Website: home-depot
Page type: delivery-shipping
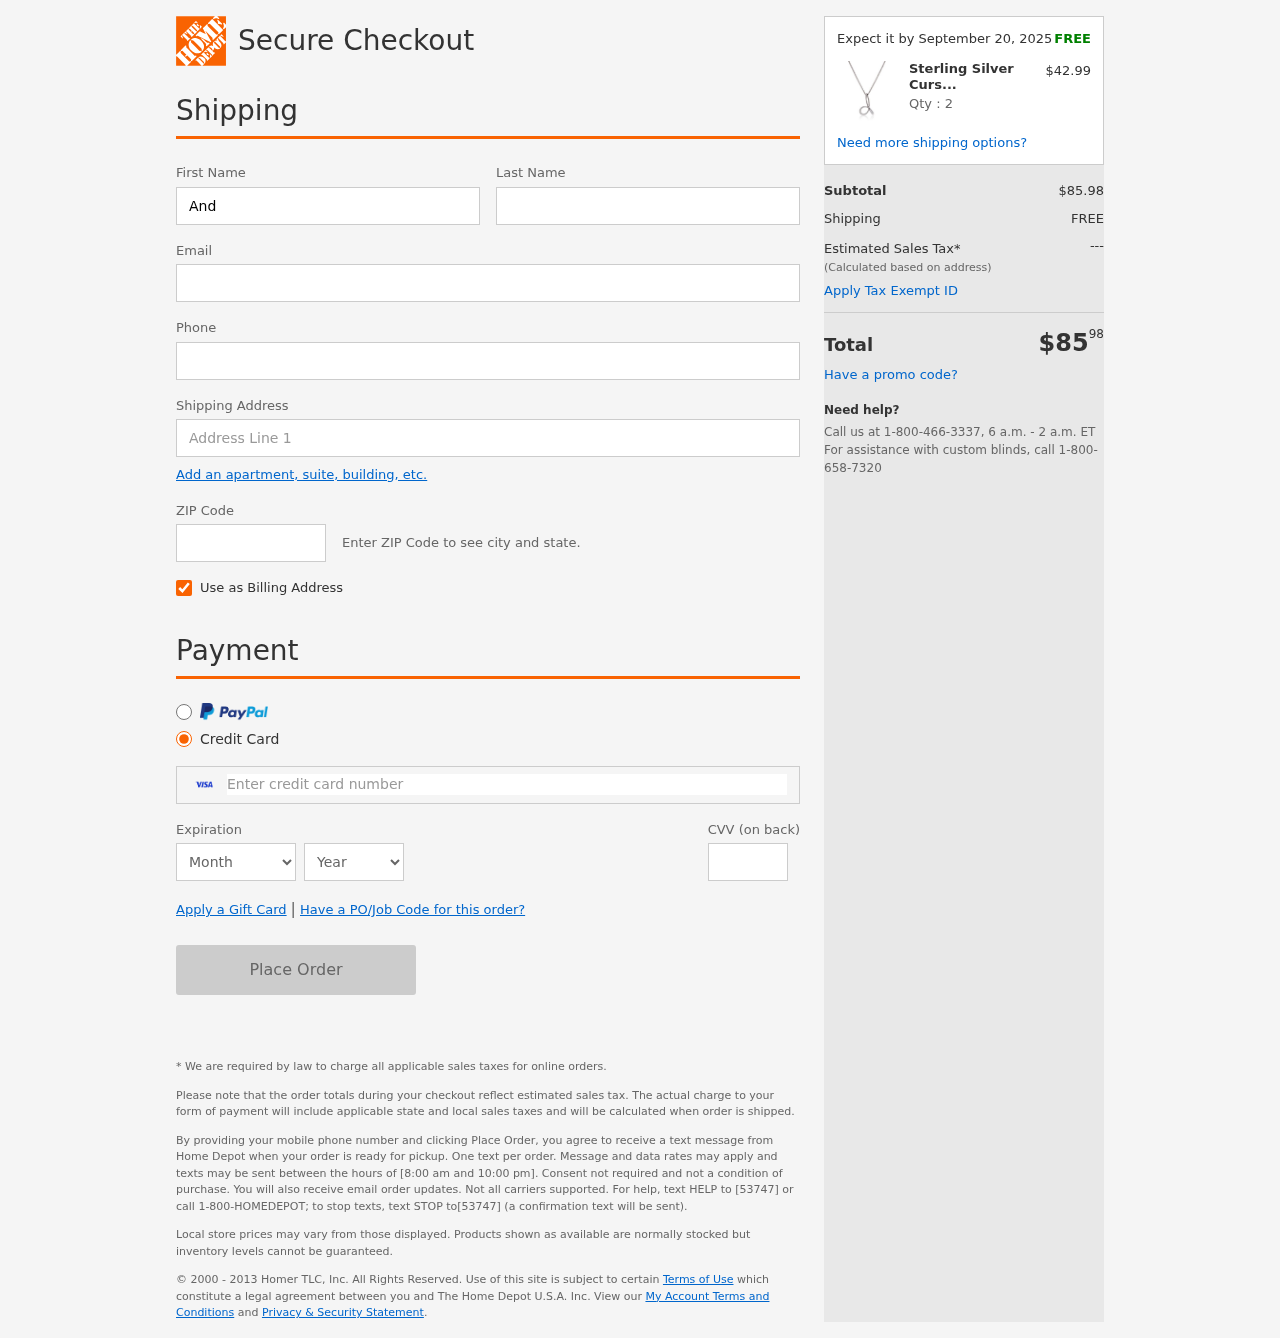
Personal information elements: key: PII_CARD_CVV
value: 039
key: PII_CARD_EXPIRY_MONTH
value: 09
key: PII_CARD_EXPIRY_YEAR
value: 26
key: PII_CARD_NUMBER
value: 4796 4973 1636 1482
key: PII_EMAIL
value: areese@gmail.com
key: PII_FIRSTNAME
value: Andrea
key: PII_LASTNAME
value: Reese
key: PII_PHONE
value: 8036939069
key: PII_POSTCODE
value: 65409
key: PII_STREET
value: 4872 Antonio Wells Apt. 778
Product elements: key: PRODUCT1_NAME
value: Sterling Silver Cursive Script Initial "D" Pendant Necklace, 18"
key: PRODUCT1_PRICE
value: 42.99
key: PRODUCT1_QUANTITY
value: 2
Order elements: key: ORDER_DELIVERY_DATE
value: Expect it by September 20, 2025
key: ORDER_SUBTOTAL
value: $85.98
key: ORDER_SHIPPING_COST
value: FREE
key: ORDER_TOTAL
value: $8598